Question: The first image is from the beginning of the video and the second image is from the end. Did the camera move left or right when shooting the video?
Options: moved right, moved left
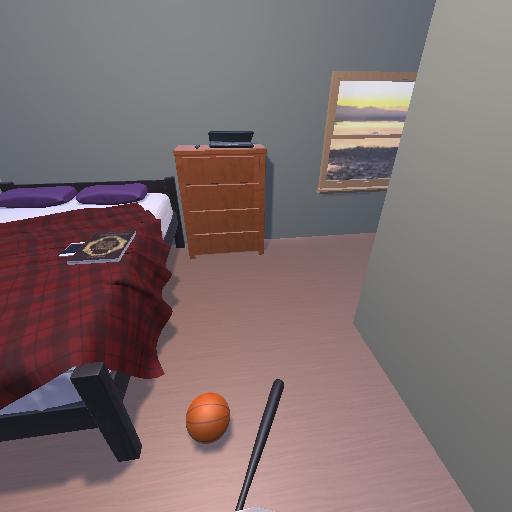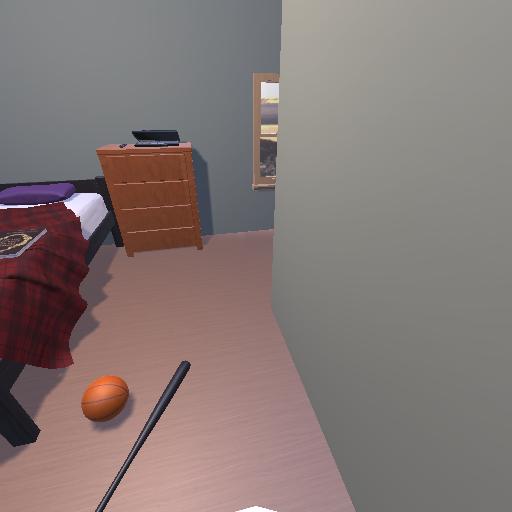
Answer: moved right